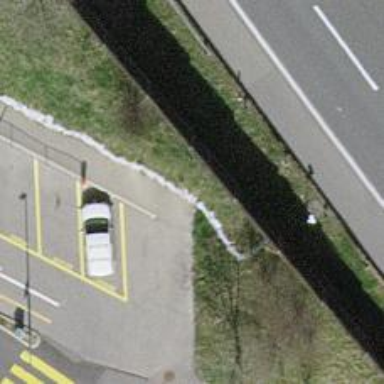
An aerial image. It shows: Concrete retaining wall.